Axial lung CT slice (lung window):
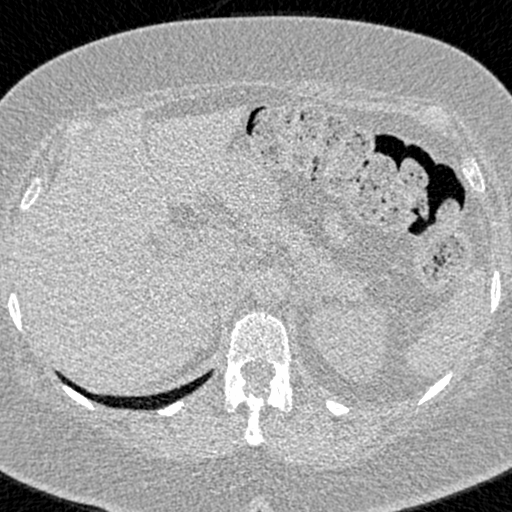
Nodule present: no